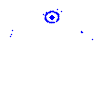
Particle: pion